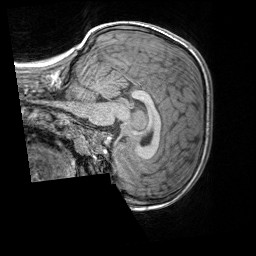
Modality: T1w
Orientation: sagittal
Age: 9
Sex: male
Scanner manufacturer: siemens
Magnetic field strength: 3 T
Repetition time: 1.65 s
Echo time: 0.00203 s